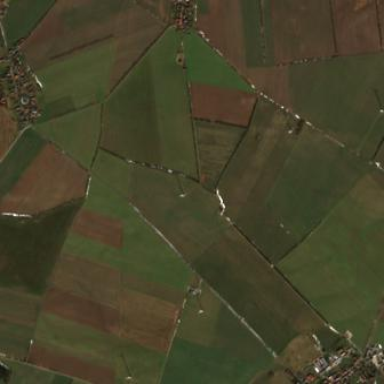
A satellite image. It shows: Picturesque farmland scene.